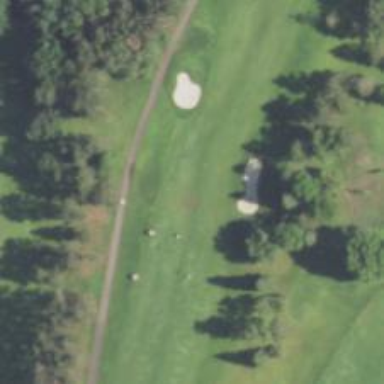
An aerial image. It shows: Golf hole.